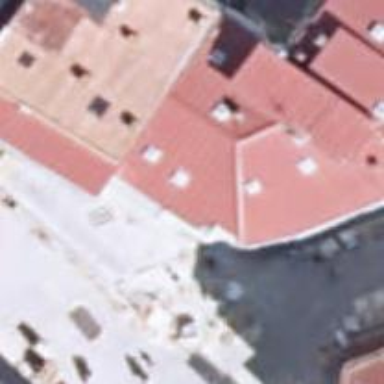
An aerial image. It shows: Cafe.